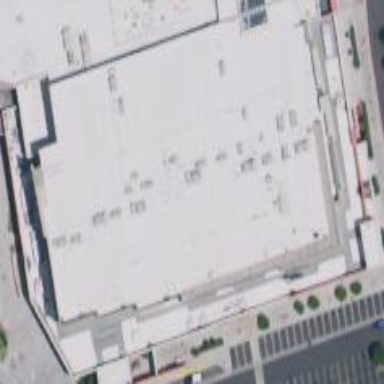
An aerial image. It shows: Cinema building.